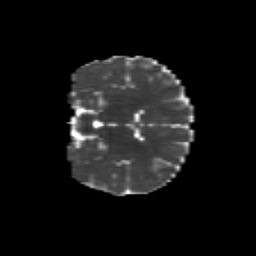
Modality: MD
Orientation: coronal
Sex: female
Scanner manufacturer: siemens
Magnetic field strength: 3 T
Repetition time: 5 s
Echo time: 0.071 s